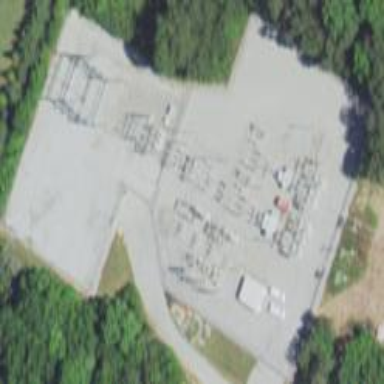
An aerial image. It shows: Distribution substation surrounded by fence.